Узкая цилиндрическая пробирка со смещенным центром масс плавает вертикально в воде в очень широком сосуде. В состоянии равновесия пробирка погружена в воду на глубину $h_0$. Площадь поперечного сечения пробирки равна $S_0$
Определите период малых вертикальных колебаний пробирки. Пробирку помещают в цилиндрический сосуд с площадью поперечного сечения $S$, заполненный водой. Пробирка совершает малые колебания вдоль оси сосуда.
Пробирка опустилась на малую величину $x$. Выразите изменение потенциальной энергии системы через $x$, глубину погружения $h_0$, площади сечений $S$, $S_0$, плотность воды $\rho$ и ускорение свободного падения $g$.
Вблизи положения равновесия скорость пробирки равна $v_0$. Выразите кинетическую энергию системы через скорость пробирки $v_0$, глубину погружения $h_0$, площади сечений $S$, $S_0$, плотность воды $\rho$. Считайте, что в зазоре между пробиркой и стенками сосуда вся жидкость движется с одинаковой скоростью $v$.
Найдите период колебаний пробирки в сосуде.
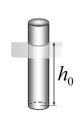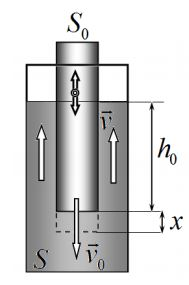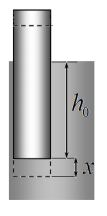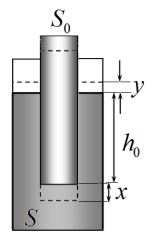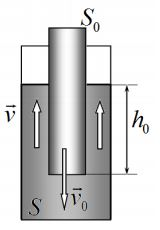
Определите период малых вертикальных колебаний пробирки.
Ответ: $$T=2\pi\sqrt{\frac{h_0}{g}}.$$

Пробирка опустилась на малую величину $x$. Выразите изменение потенциальной энергии системы через $x$, глубину погружения $h_0$, площади сечений $S$, $S_0$, плотность воды $\rho$ и ускорение свободного падения $g$.
Ответ: $$\Delta U=\frac{1}{2}\frac{S_0 S}{S-S_0}\rho gx^2.$$

Вблизи положения равновесия скорость пробирки равна $v_0$. Выразите кинетическую энергию системы через скорость пробирки $v_0$, глубину погружения $h_0$, площади сечений $S$, $S_0$, плотность воды $\rho$. Считайте, что в зазоре между пробиркой и стенками сосуда вся жидкость движется с одинаковой скоростью $v$.
Ответ: $$K=\frac{1}{2}\frac{S_0S}{S-S_0}\rho h_0v_0^2. $$

Найдите период колебаний пробирки в сосуде.
Решение: Запишем уравнение закона сохранения энергии для рассматриваемой системы$$\frac{1}{2}\frac{S_0S}{S-S_0}\rho h_0v_0^2+\frac{1}{2}\frac{S_0S}{S-S_0}\rho gx^2=E=\operatorname{const}. \tag{14}$$Это уравнение также является уравнением гармонических колебаний с периодом$$T=2\pi\sqrt{\frac{h_0}{g}}. \tag{15}$$
Ответ: $$T=2\pi\sqrt{\frac{h_0}{g}}. $$
Темы:
T, Жаутыковские